Question: I have problem to create a content type with an image and a name. I need to create a content type with multiple images and titles. The result are many people's photos with the name above the pictures.
How I can resolve it?

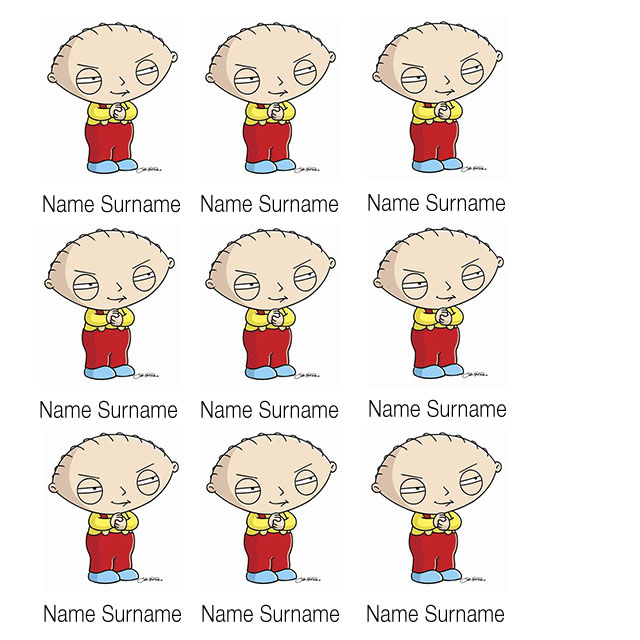
Answer: Firstly great example image :)
But what I think you should do is have 1 content type with 2 fields - Title and Image. Lets call this content type 'people'.
Each person should be a created separately as a different node.
Then you can use the <URL> to show all the people on one page.
I think having each person as a separate entity will be more flexible as it would allow you to relate each person to other entities and make the whole system more extendable.
If for some reason you really do want to attach all people to one node then you could use the <URL>. This would enable you to create a field collection called people. The field collection would have a field for title and image, and then you would attach multiple people to one node that way.